Chest X-ray:
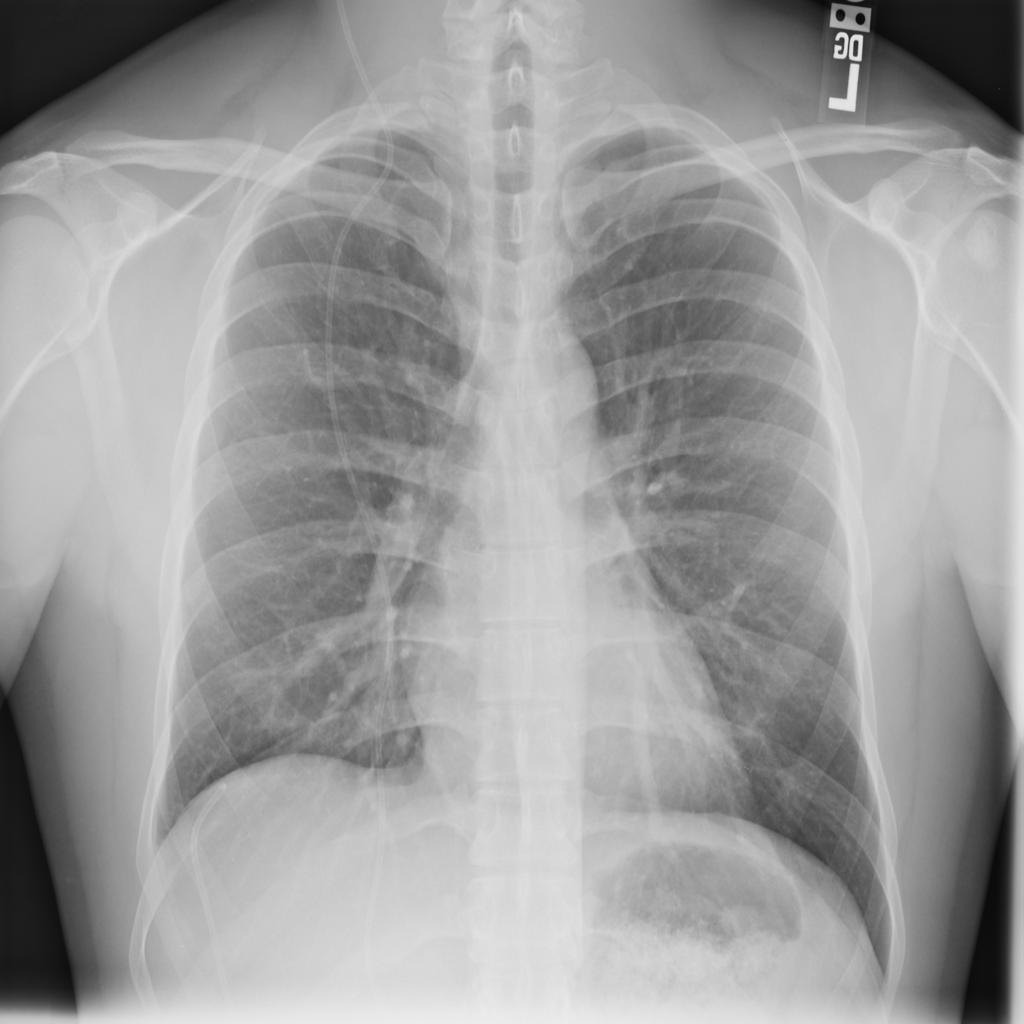
No abnormal finding: yes